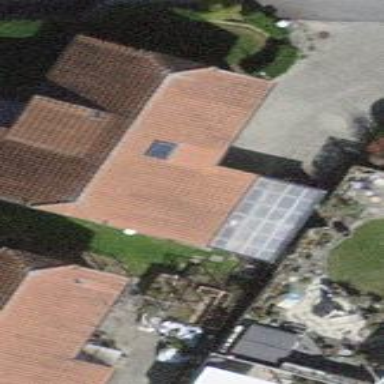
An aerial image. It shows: House with half-hipped roof shape.